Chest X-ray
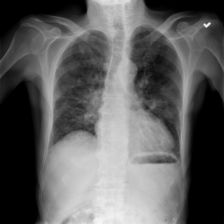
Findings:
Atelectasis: negative
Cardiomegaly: negative
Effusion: negative
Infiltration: negative
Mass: negative
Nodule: negative
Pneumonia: negative
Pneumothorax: negative
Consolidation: negative
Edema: negative
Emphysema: negative
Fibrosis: negative
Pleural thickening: negative
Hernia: negative